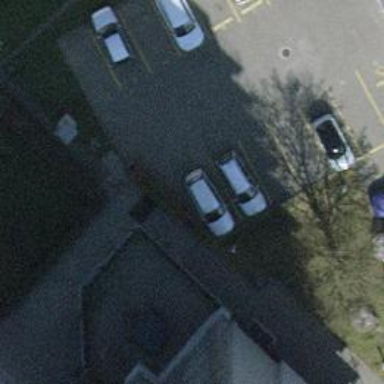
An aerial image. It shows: Parking aisle with paving stones surface.